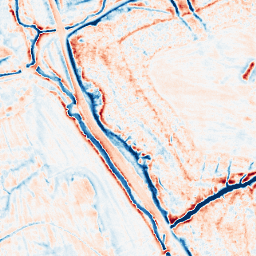
Category: edge_preserving
Decomposition family: anisotropic_diffusion
Decomposition parameters: iterations: 50
kappa: 30
gamma: 0.1
Upsampling method: sinc_blackman
Upsampling parameters: scale: 4
kernel_size: 8
Upsampling scale: 4